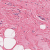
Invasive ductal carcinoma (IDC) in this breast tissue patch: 0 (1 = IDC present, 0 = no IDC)